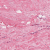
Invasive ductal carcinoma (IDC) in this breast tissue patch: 0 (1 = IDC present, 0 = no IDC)